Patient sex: M
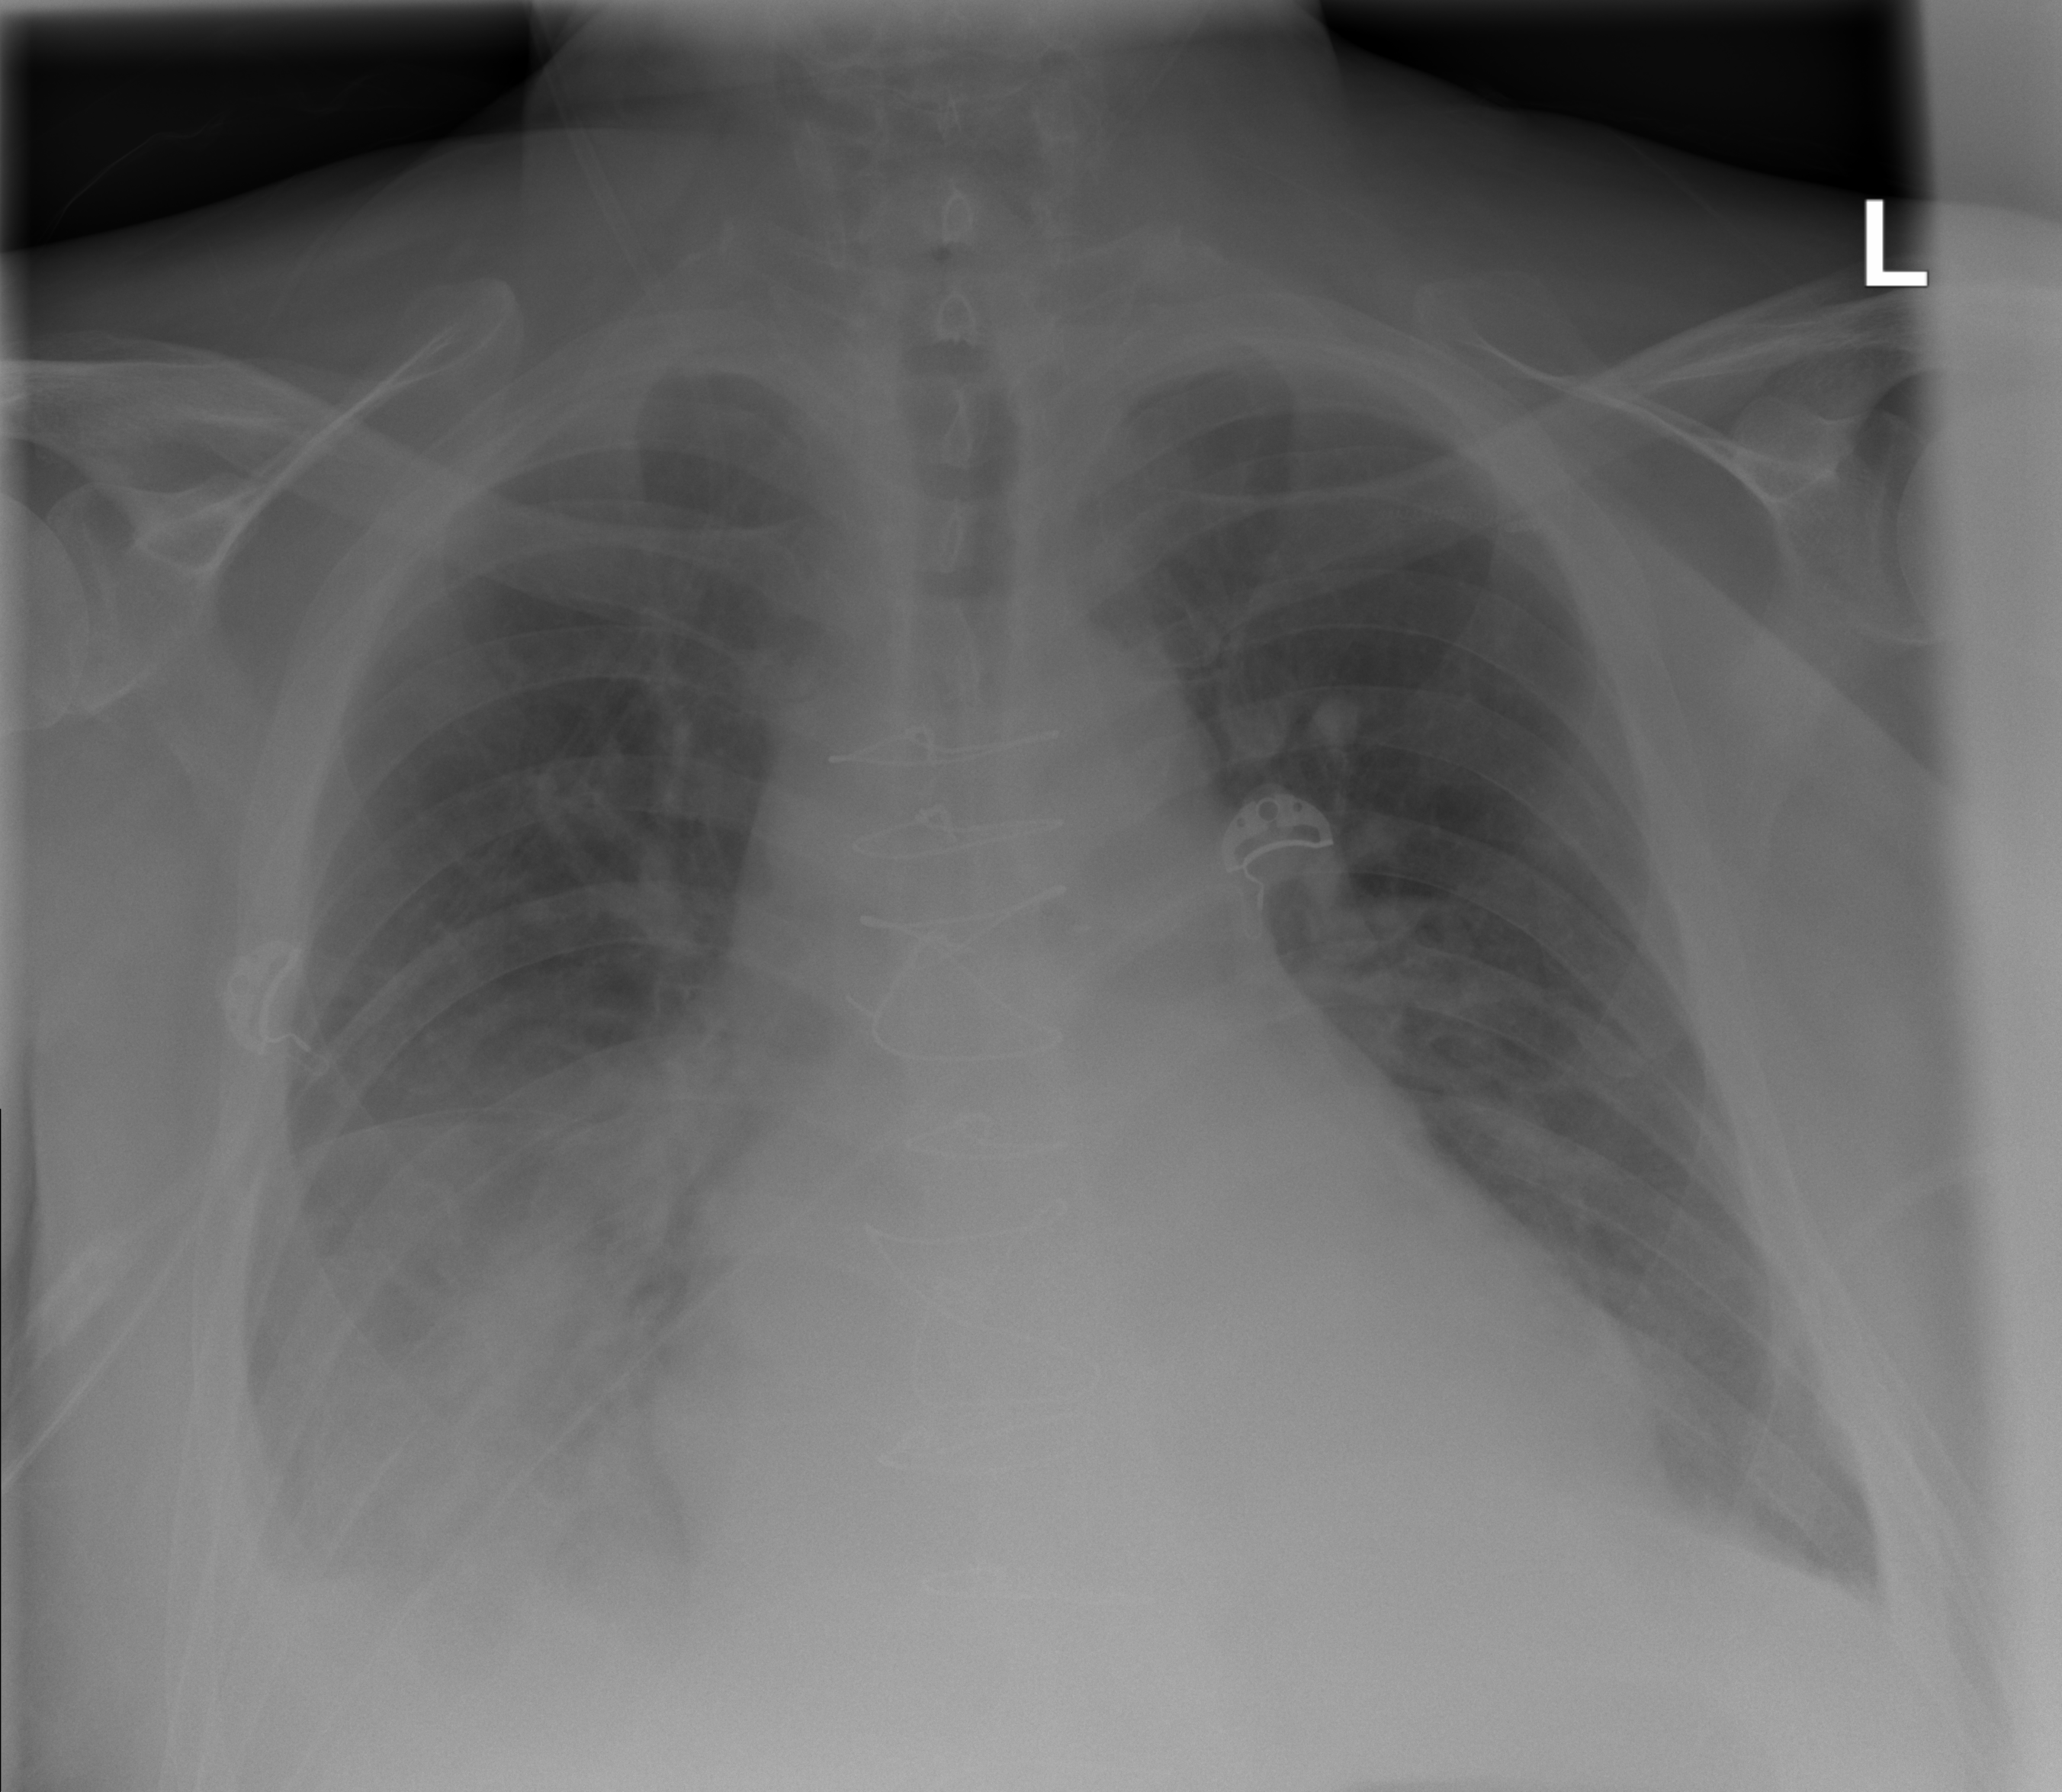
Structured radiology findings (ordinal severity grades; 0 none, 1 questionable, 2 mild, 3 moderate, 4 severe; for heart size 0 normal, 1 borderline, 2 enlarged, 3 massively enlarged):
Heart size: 2
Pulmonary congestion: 2
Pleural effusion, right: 3
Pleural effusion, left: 0
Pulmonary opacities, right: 2
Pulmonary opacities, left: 0
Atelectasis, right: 2
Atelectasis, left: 0